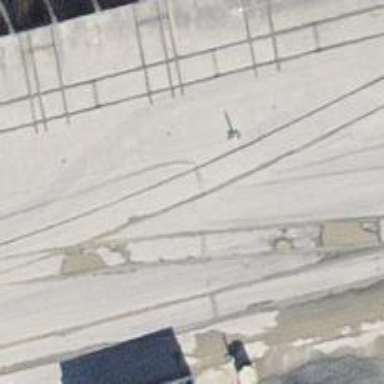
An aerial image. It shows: Disused railway spur with one track.